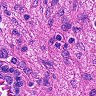
Metastatic tissue present: yes